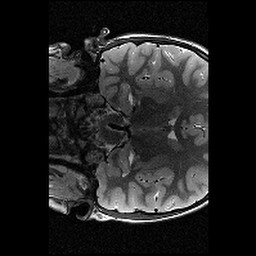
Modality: T2w
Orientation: coronal
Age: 10
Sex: male
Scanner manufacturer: siemens
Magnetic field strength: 3 T
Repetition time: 9.23 s
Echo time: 0.067 s